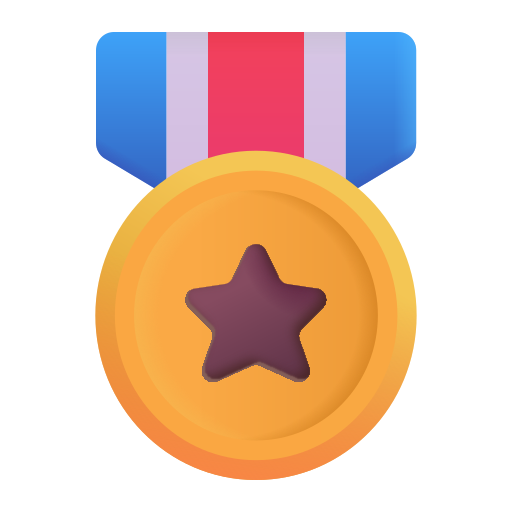
military medal color